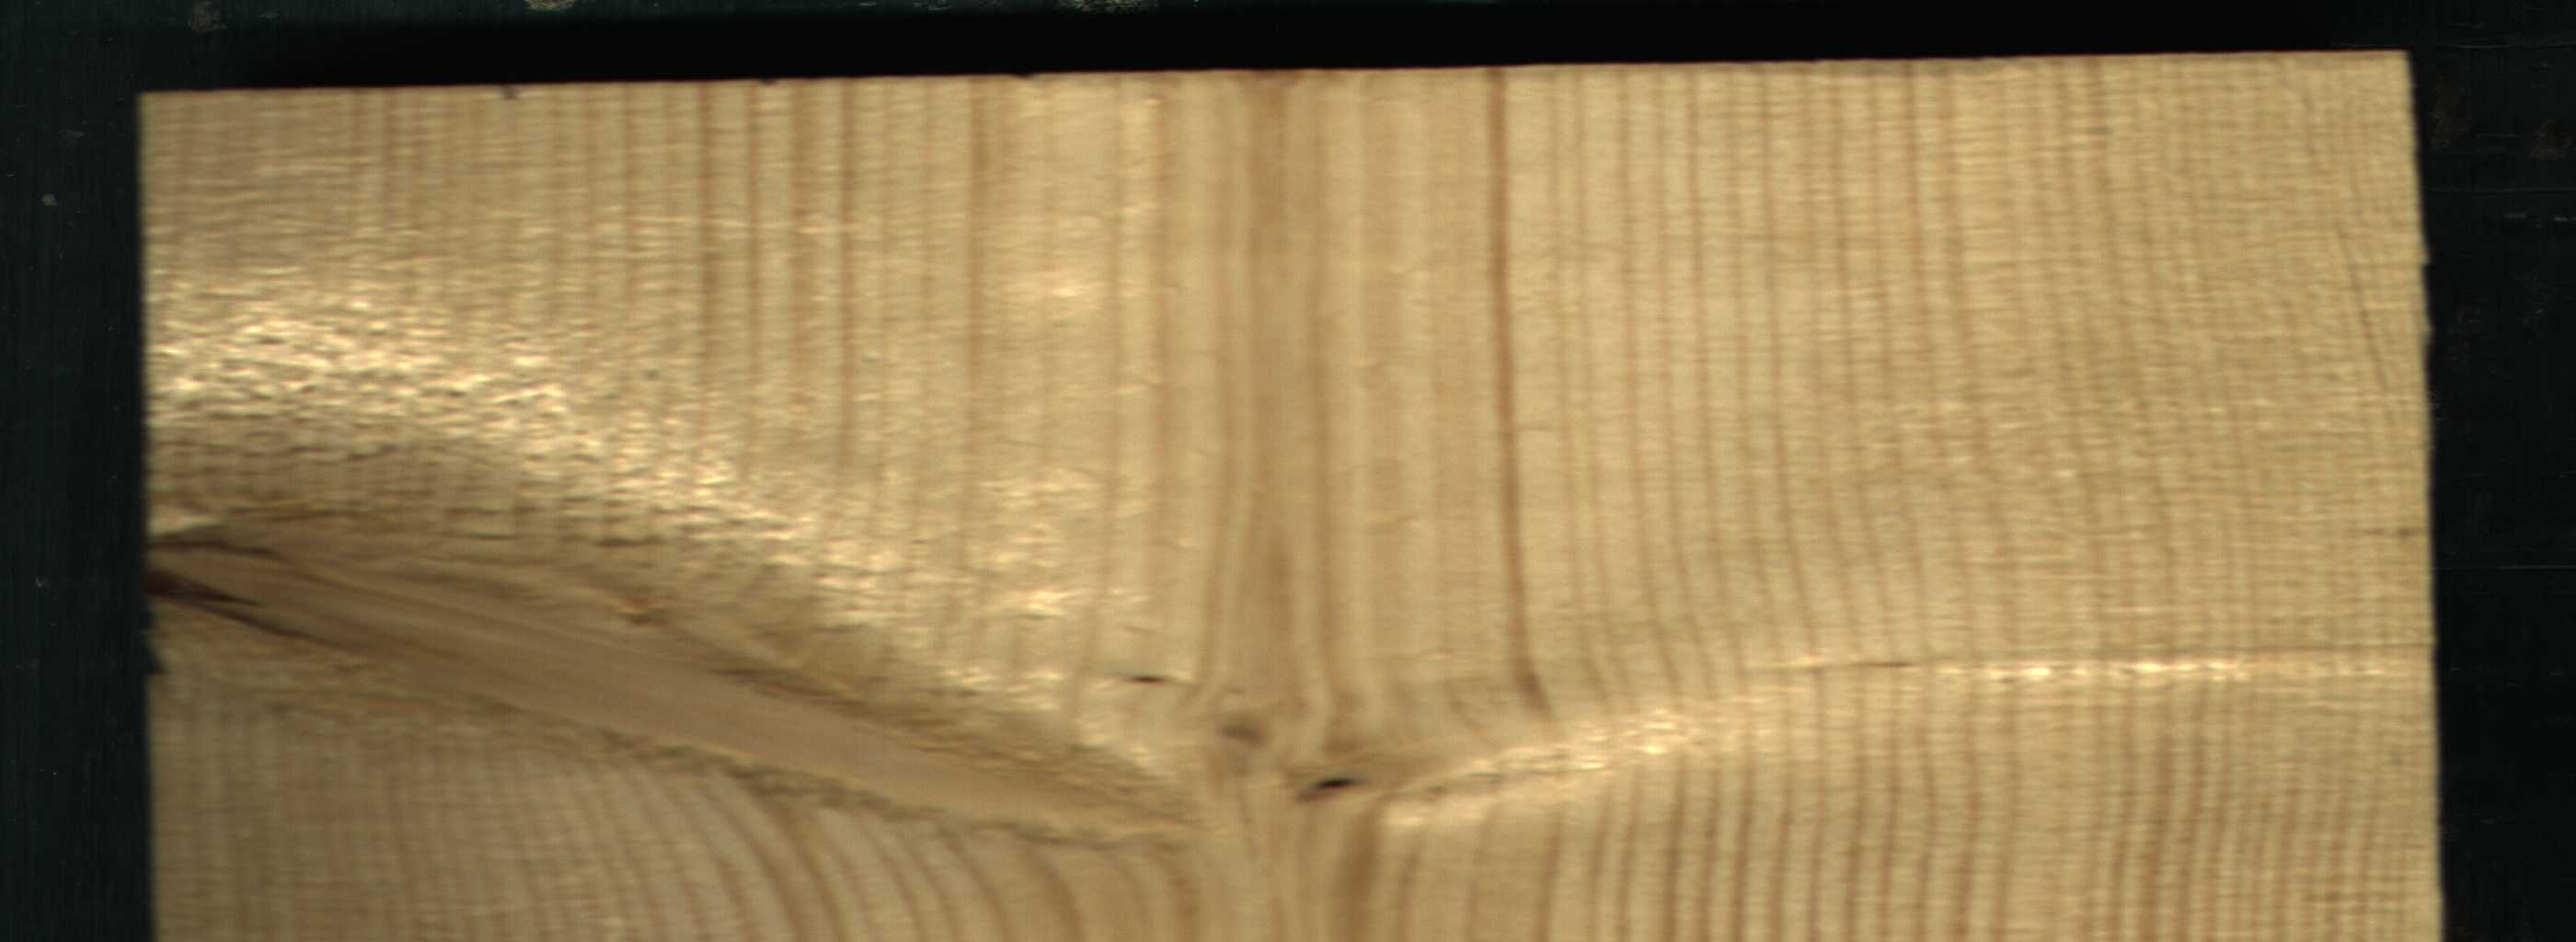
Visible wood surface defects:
Dead_Knot
Live_Knot
Live_Knot